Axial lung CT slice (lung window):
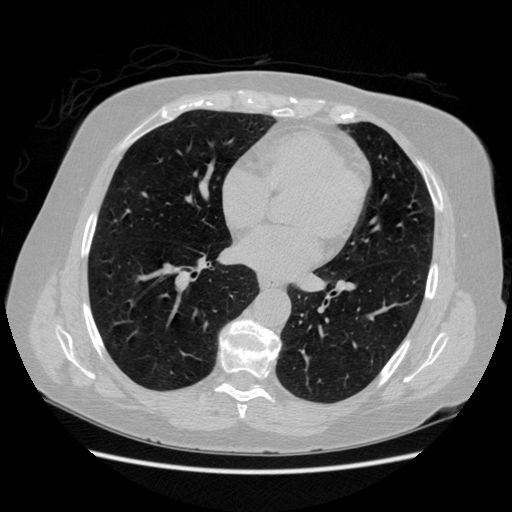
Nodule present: no